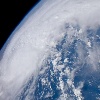
Label: cloud